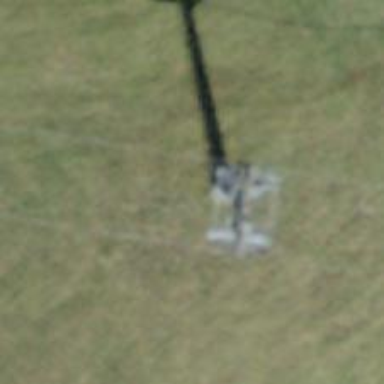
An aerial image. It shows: Pylon for aerialway.